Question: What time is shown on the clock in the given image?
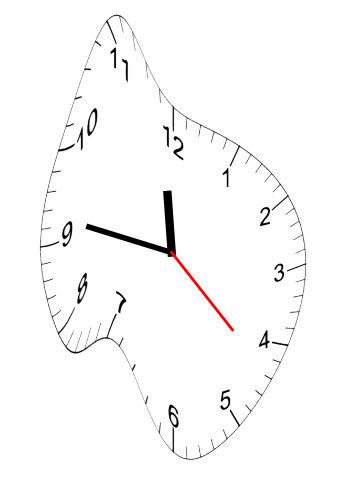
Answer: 11:46:22